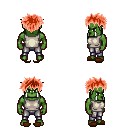
a pixel art fantasy rpg character, male body template, orc, green skin, white sleeveless shirt, metal pants, red bedhead hairstyle, brown slippers, four views (front, back, left, right), 2x2 character sprite sheet, small pixel art, hard edges, no anti-aliasing